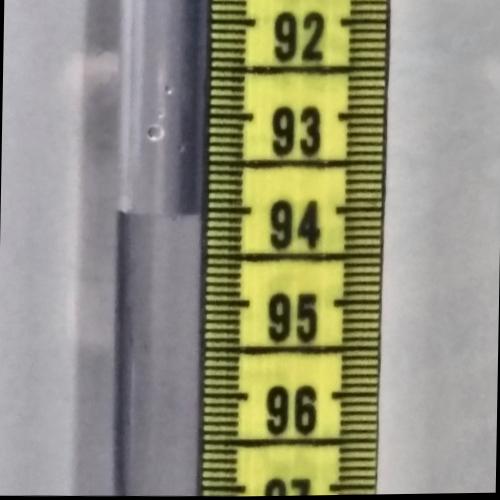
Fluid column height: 94.1 cm